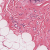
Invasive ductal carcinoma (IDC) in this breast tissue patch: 0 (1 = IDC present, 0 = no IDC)